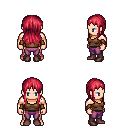
a pixel art fantasy rpg character, male body template, human, light skin, brown pirate shirt, magenta pants, ruby red unkempt hairstyle, cloth bracers, maroon shoes, four views (front, back, left, right), 2x2 character sprite sheet, small pixel art, hard edges, no anti-aliasing